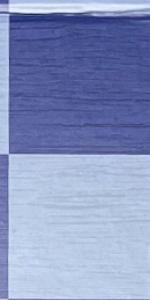
Label: Empty